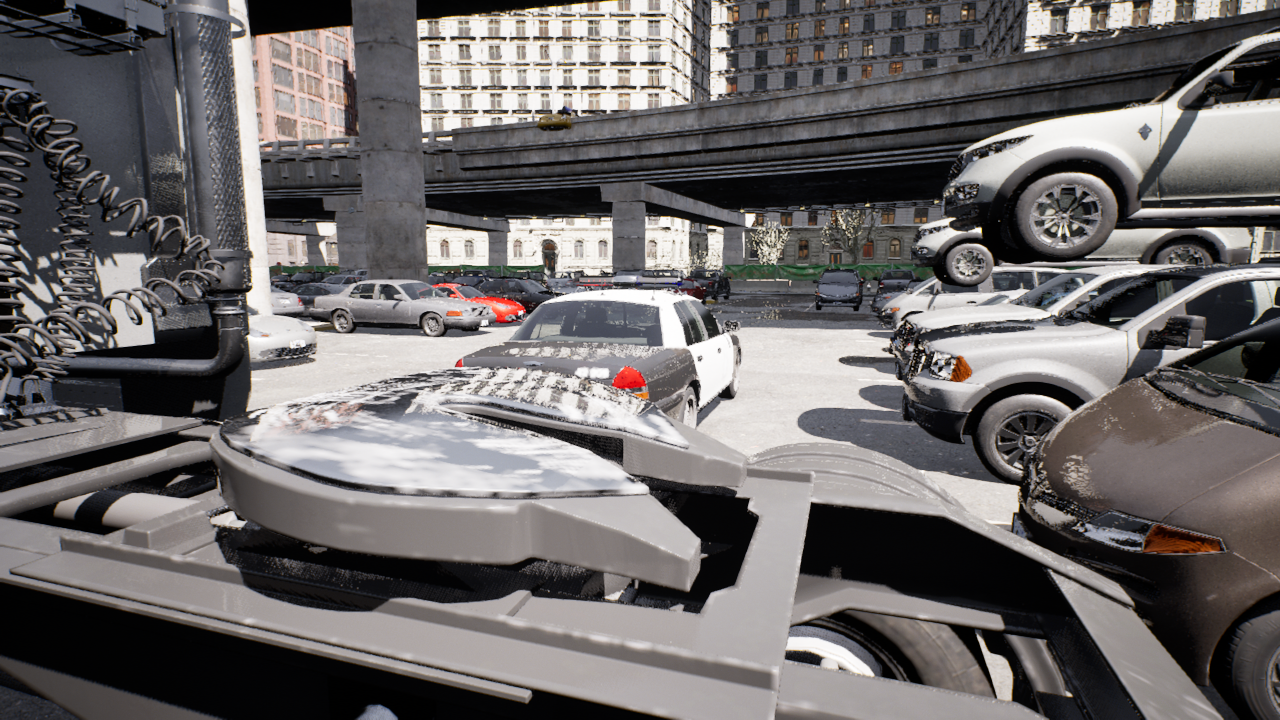
Venue: arterial
Lighting: clear day
Vehicle rig: sedan